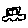
Label: car